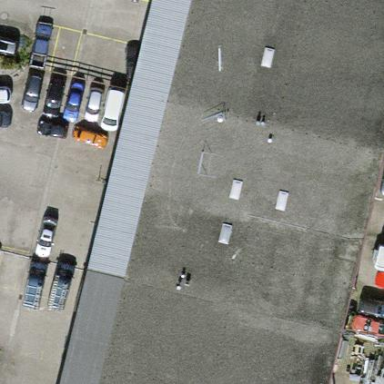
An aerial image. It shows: Industrial building.